Question:
Image, what i want to achieve.
User can create card with content and items. Users also can comment items and card itself. Then what i need, is to display comments like in picture.
Connection lines i made with plumb.js. Div's i can place to right with jQuery
'$('#c' + comment.id).position({ my: "left top", at: "right top", of: $('#'+comment.parent), collision: "none" });'
In database i store comment parent element ID. For example: "card item 1" ID is i95 (i = item, 95 is auto increment from db).
Problems:
- - -
Cards and comments i get from server witch is three JS objects. (one is cards, one items and comments). First i draw cards, then items and after that comments. In comment object i have card ID, parent ID. In comment object comments not in any order.
one idea is to make list whit arranged comment order. I know in what order is listed items in card. Then i can loop through comment object and detect how many comments is for current card, then look up:
1. card comments
2. card comment comments
3. item no1 comments
4. item no1 comment comments
5. item no2 comments,,,, and so on
then add items to DOM, calculate each comment height and then calculate all positions ..
but maybe there is better way to achieve this...
I don't care IE browsers :)
server side is node.js,
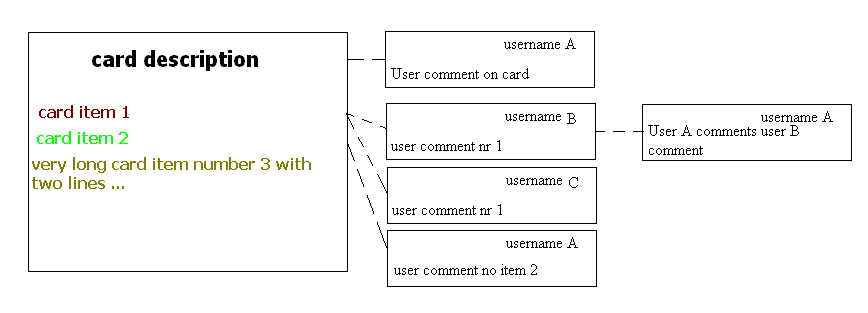
Answer: Answer is here. <URL>